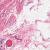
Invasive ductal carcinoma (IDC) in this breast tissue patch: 0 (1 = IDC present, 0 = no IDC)